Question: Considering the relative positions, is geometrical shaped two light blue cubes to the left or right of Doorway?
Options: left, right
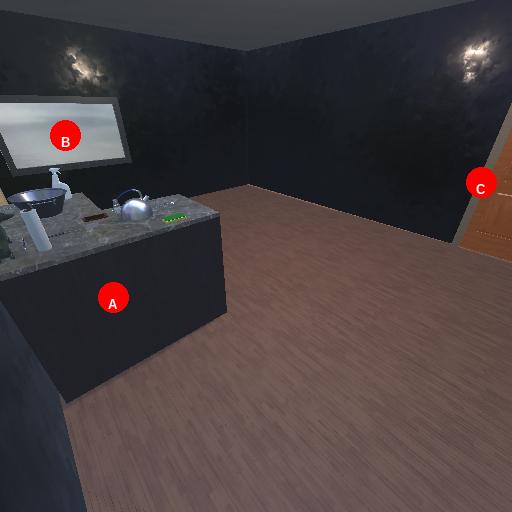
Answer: left